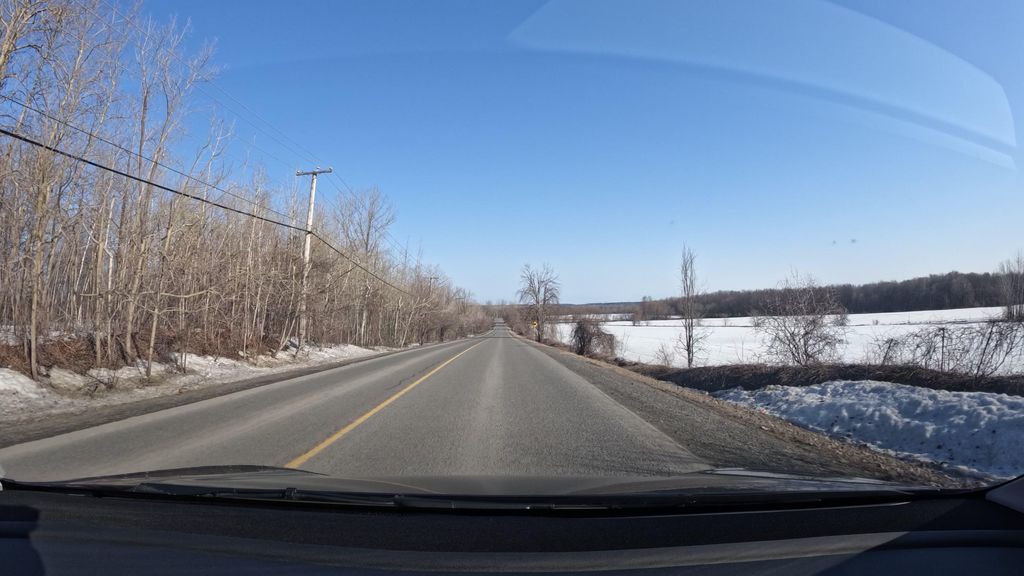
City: montreal